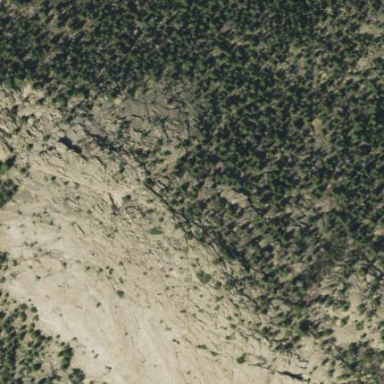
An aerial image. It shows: Landscape of bare rock.